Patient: sex F, age 46
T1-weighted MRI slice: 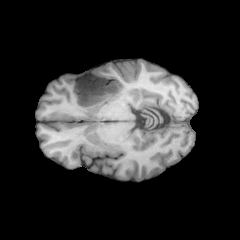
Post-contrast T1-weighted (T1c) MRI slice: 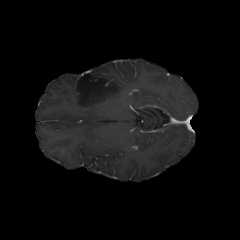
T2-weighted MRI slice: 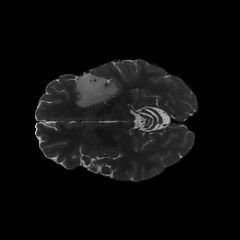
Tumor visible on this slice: yes
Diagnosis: Astrocytoma, IDH-mutant
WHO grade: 2